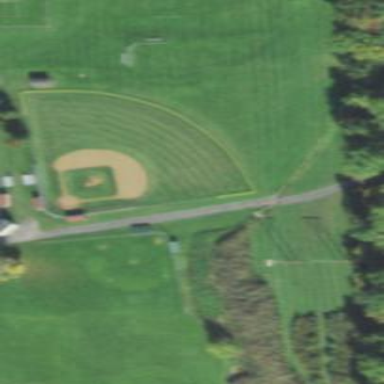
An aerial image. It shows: Baseball pitch for leisure land.